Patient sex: F
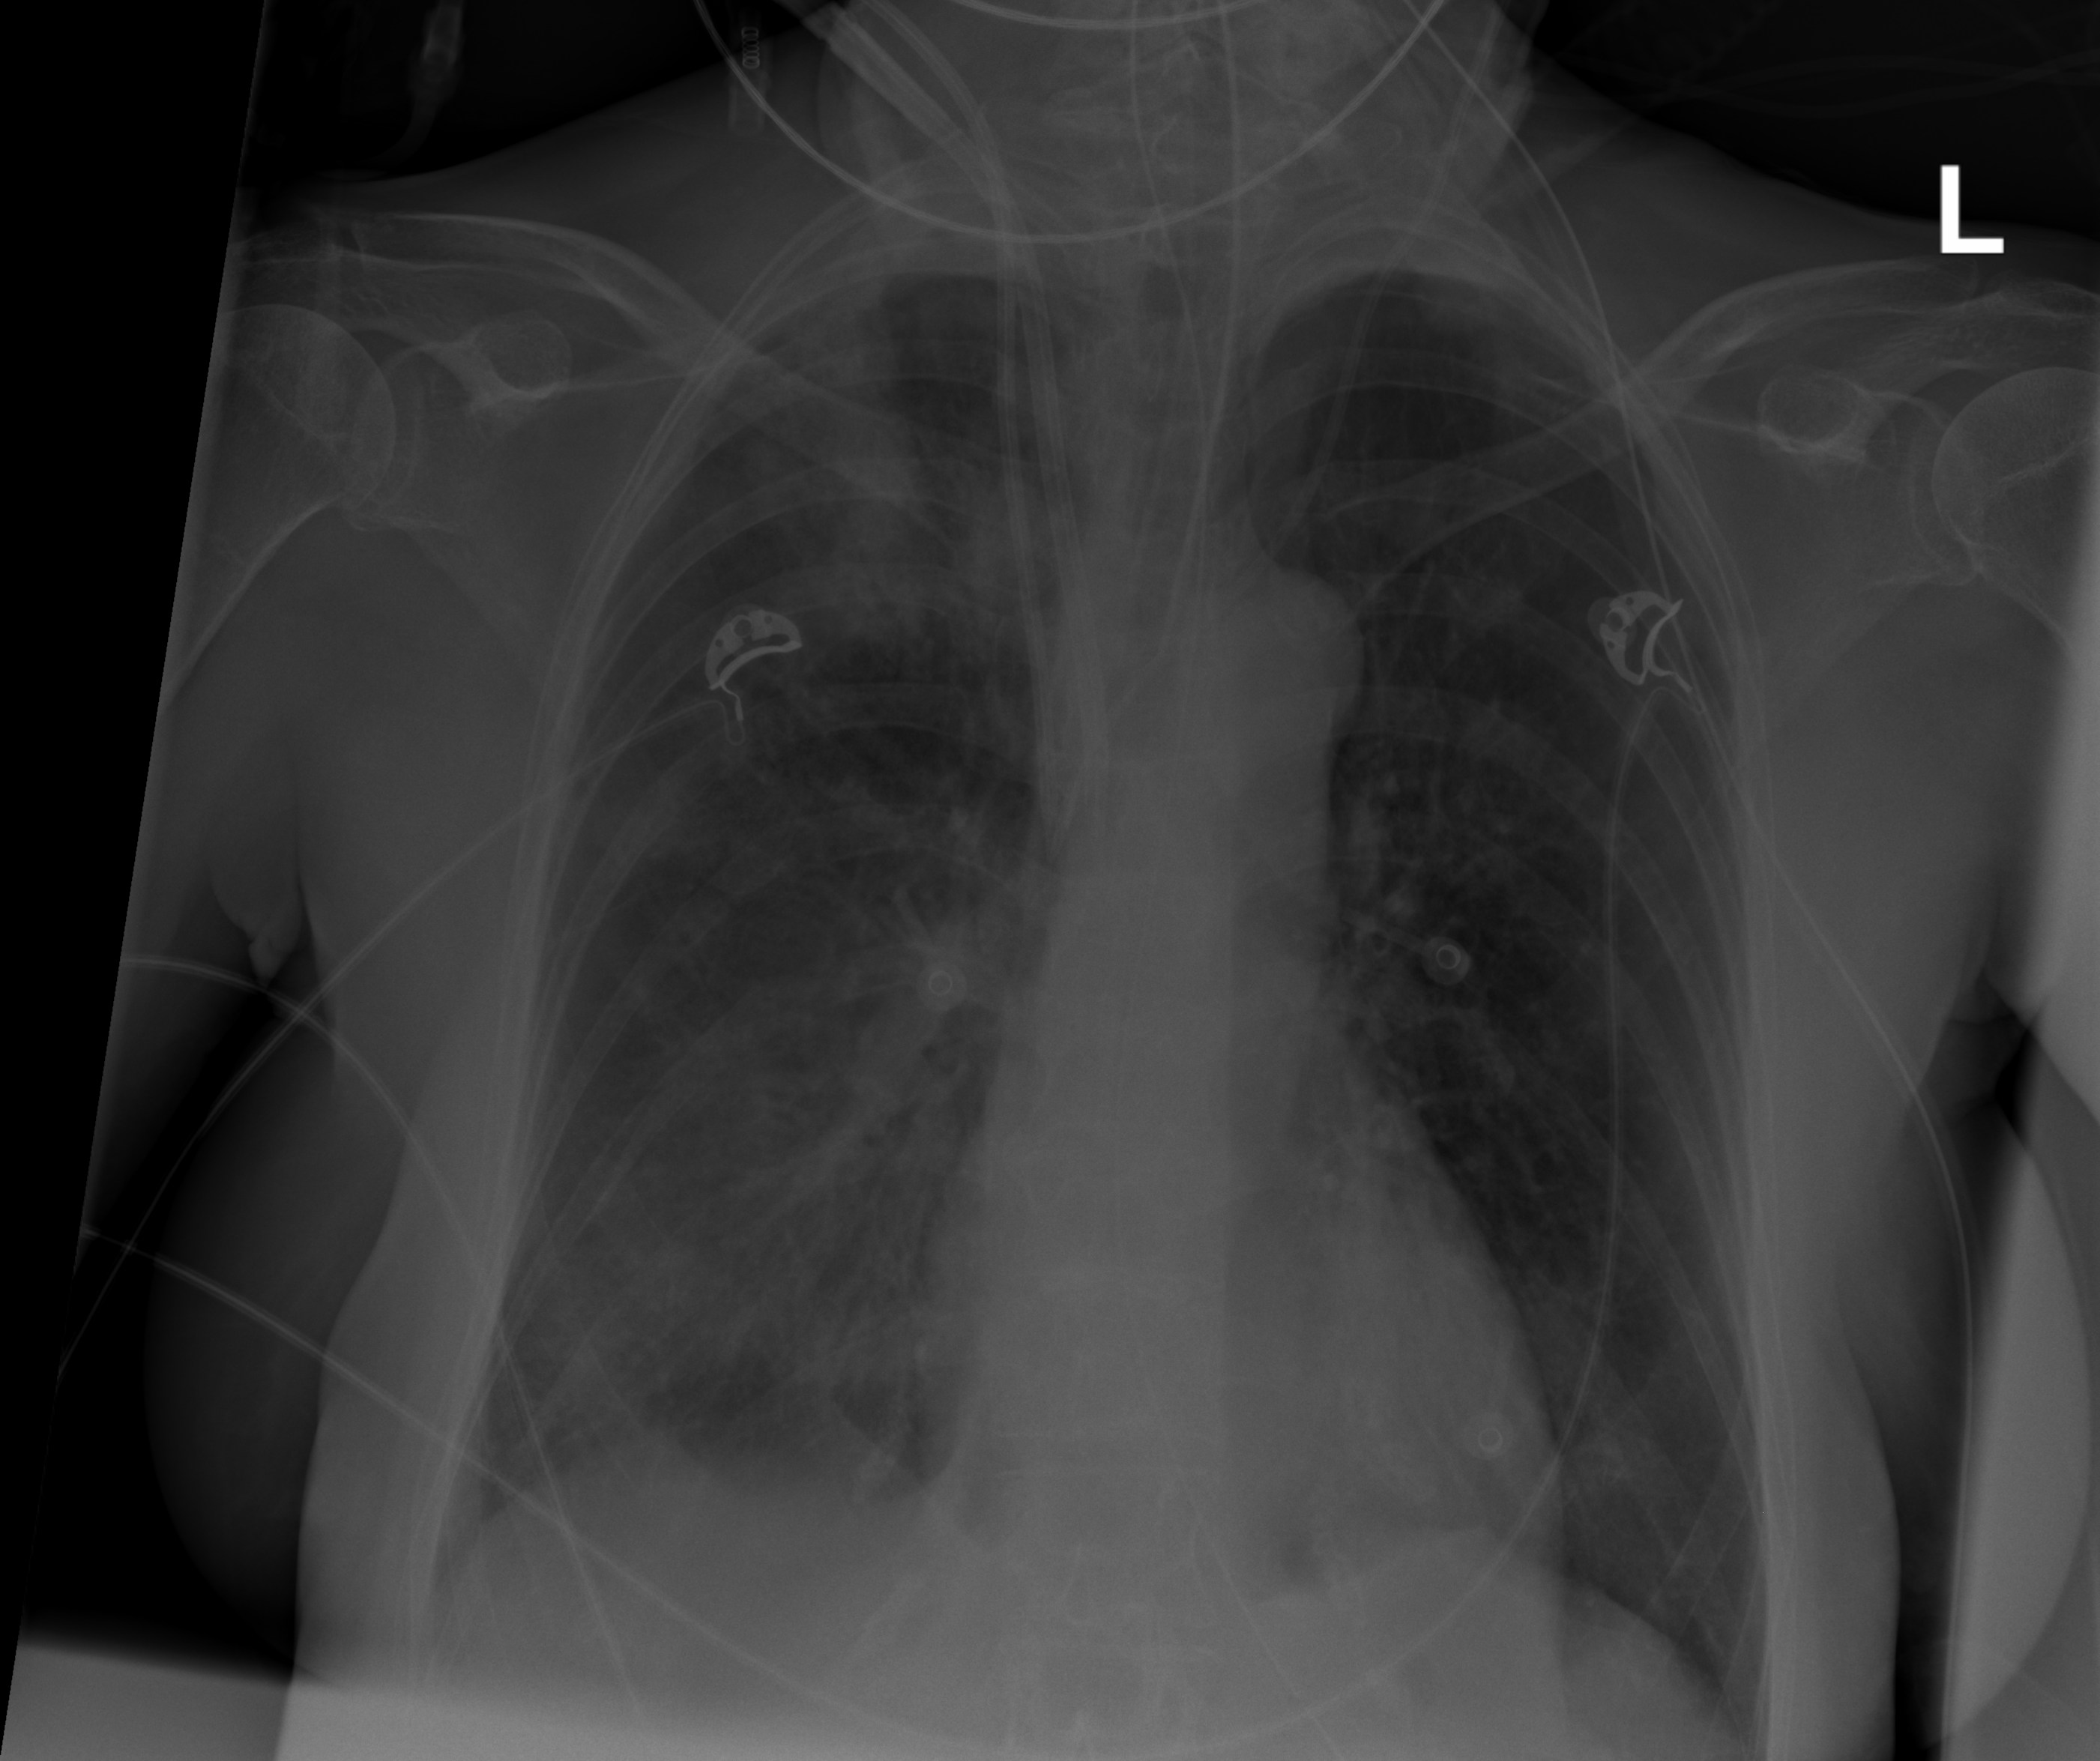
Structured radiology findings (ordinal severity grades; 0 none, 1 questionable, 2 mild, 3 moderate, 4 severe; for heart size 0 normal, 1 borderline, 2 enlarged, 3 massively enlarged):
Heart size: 0
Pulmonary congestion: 0
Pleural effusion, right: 1
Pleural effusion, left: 0
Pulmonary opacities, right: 3
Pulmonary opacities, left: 2
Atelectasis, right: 3
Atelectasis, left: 2